Question: I have 2 stored procedures which I want to compare and identify which of them requires less resources and performs better. The second procedure is a modification of the first procedure and it contains slightly changed sql statements of the first procedure. My goal is to understand the impact of the changes in terms of query cost.
In order to do so, I execute each procedure separately with an option "Include actual execution plan" and analyse both execution plans. My problem is that I cannot say which sql query performs better in a simple manner.
For example consider the following execution plan of the query of the first stored procedure:

The plan shows that the query cost is and operator is 100% relative to the query. I have the same numbers for the corresponding query of the second procedure Unfortunately this is not enough to understand which query has the minimal cost.
Therefore, my question: is there a way to determine the cost of the whole query. The best would be the table with a query and its particular cost, e.g. CPU cost or I/O cost.
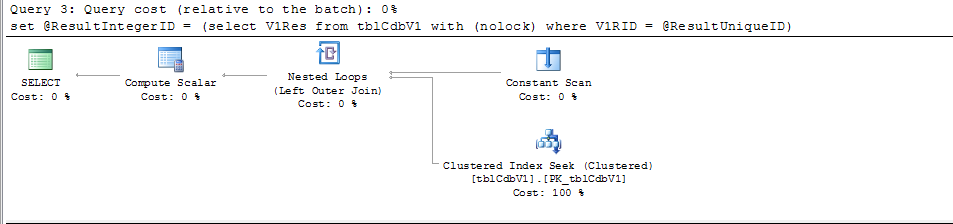
Answer: You can use 'SET STATISTICS IO ON' (http://msdn.microsoft.com/en-us/library/ms184361.aspx) and 'SET STATISTICS TIME ON' (http://msdn.microsoft.com/en-us/library/ms190287.aspx) before running both procedures. It will show additional info about time and input/output. Remember that results of procedures can be cached, plans can be cached, so you have to do it carefully, before making any conclussions. First run can always be slower than next ones. You should clean your cache with 'DBCC DROPCLEANBUFFERS' and 'DBCC FREEPROCCACHE', before making any tests. You should also read about differences between clustered and non-clustered index, seek and scan and other actions presented in plan.